Question: I'm trying to create an observable using RxJS that does what is pictured.

- - -
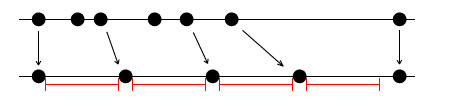
Answer: This should do the trick.
'''
var Rx = require('rx'),
source = Rx.Observable.interval(10).take(100),
log = console.log.bind(console);
Rx.Observable.create(function (observer) {
var delaying = false,
hasValue = false,
complete = false,
value;
function onNext (x) {
value = x;
if (delaying) {
hasValue = true;
} else {
sendValue();
}
}
function sendValue () {
observer.onNext(value);
if (complete) {
observer.onCompleted();
} else {
setTimeout(callback, 1000); // exercise for the reader. Use a scheduler.
}
delaying = true;
}
function callback () {
if (hasValue) {
hasValue = false;
sendValue();
} else {
delaying = false;
}
}
return source.subscribe(
onNext,
observer.onError.bind(observer),
function () {
if (hasValue) {
complete = true;
} else {
observer.onCompleted();
}
}
);
})
.subscribe(log);
'''